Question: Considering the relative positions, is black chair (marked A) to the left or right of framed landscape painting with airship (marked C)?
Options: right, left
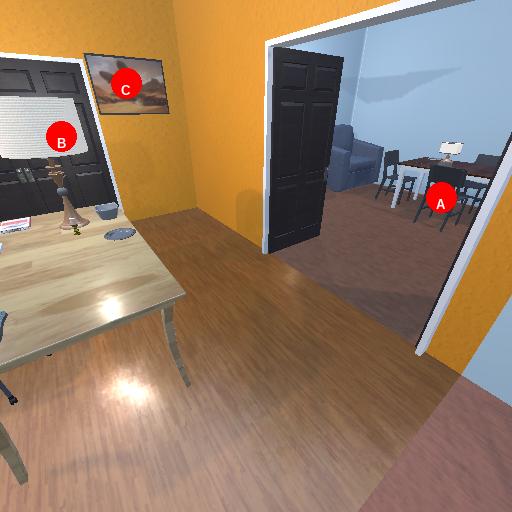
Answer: right